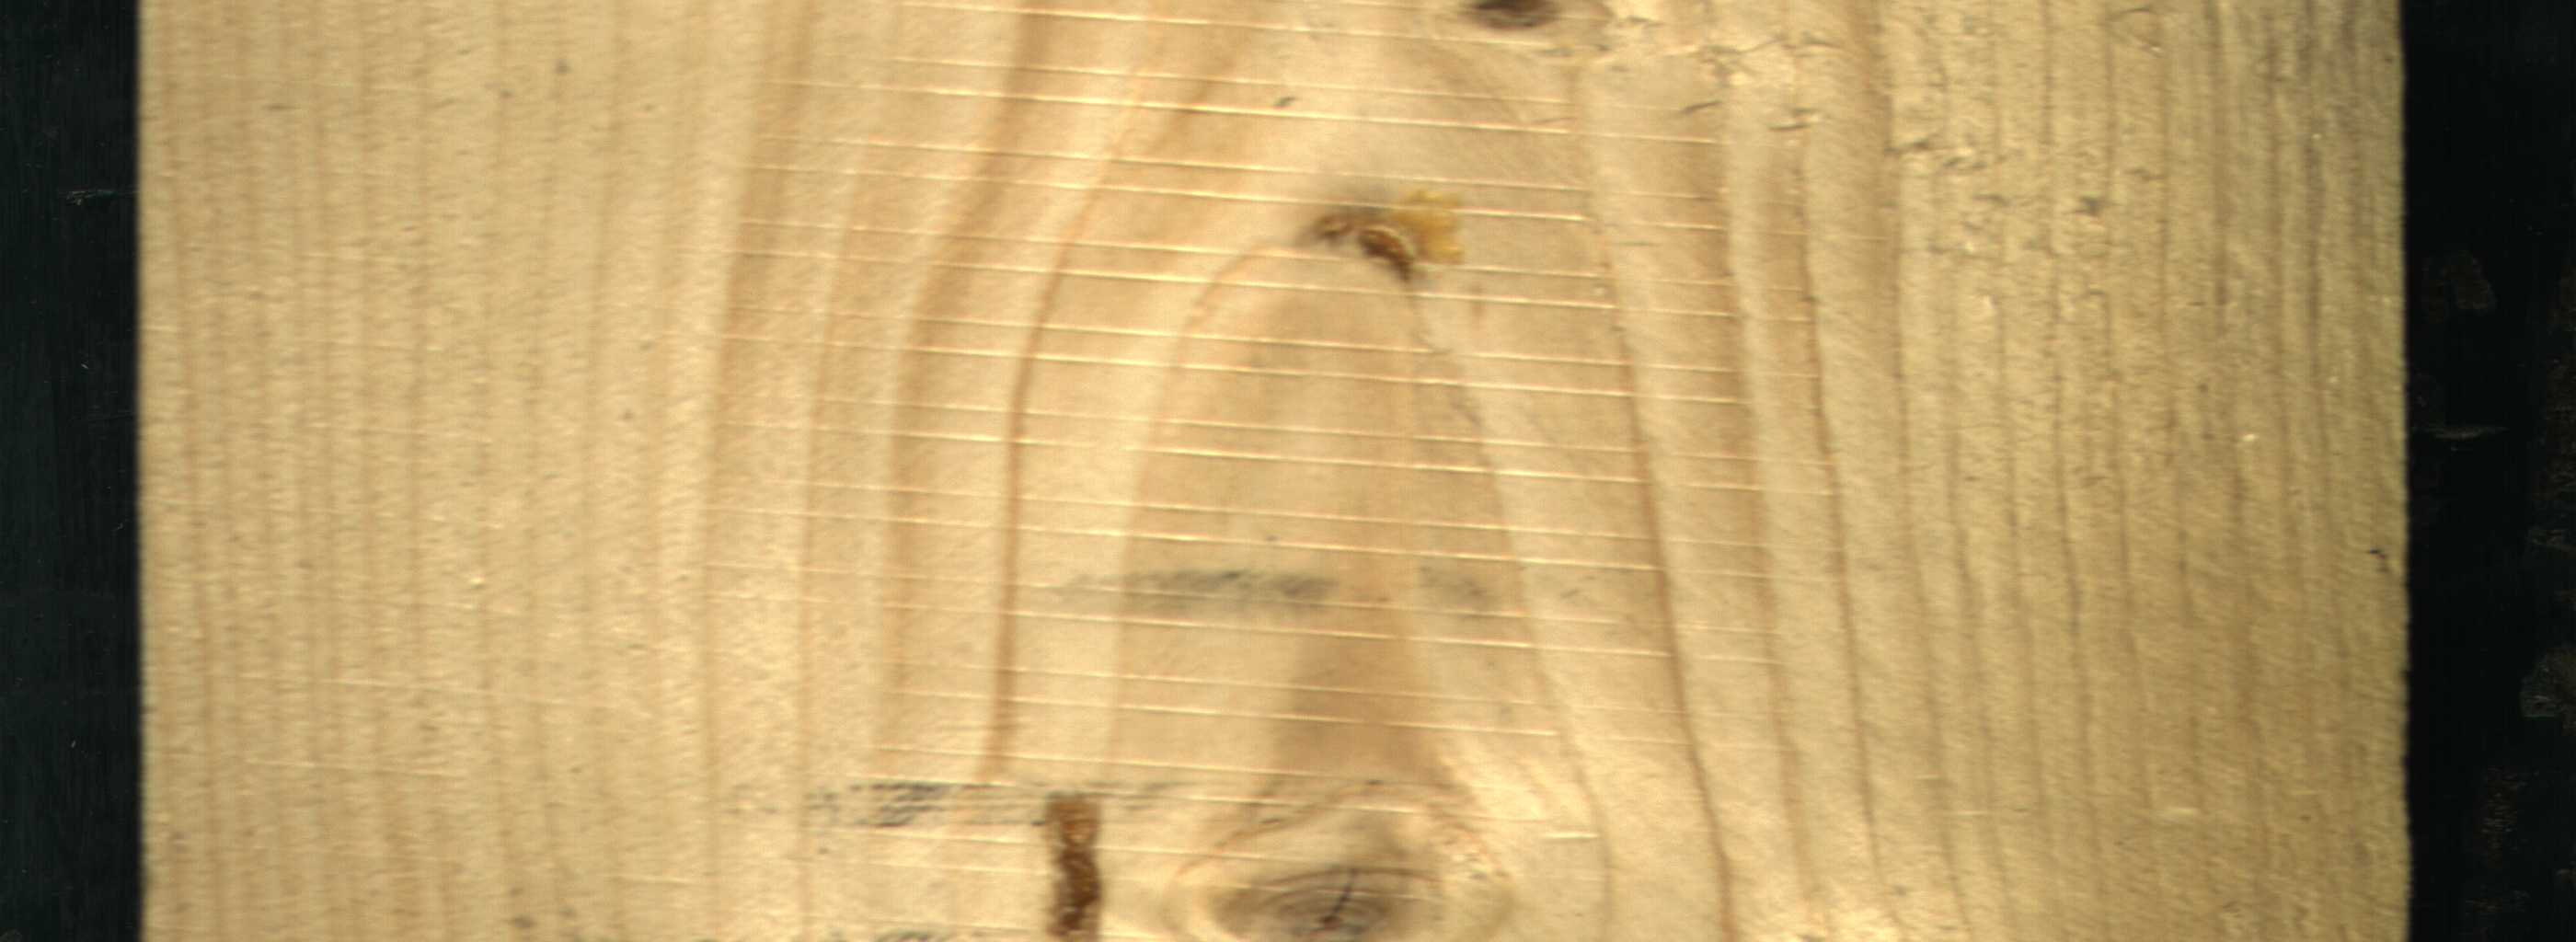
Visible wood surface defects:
resin
resin
Live_Knot
Live_Knot